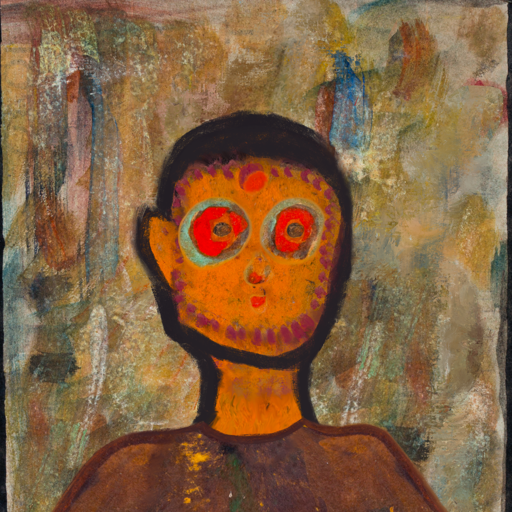
Background: Pipe, Head And Neck Front: Doll, Face Front: Sisters, Bust: Comrade, Hair Front: Blank, Head Accessory: Blank, Second Necklace: Blank, Necklace: Blank, Baby: Blank